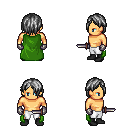
a pixel art fantasy rpg character, male body template, human, tanned skin, green cape, white pants, gray bangs hairstyle, metal gloves, black shoes, dagger, four views (front, back, left, right), 2x2 character sprite sheet, small pixel art, hard edges, no anti-aliasing